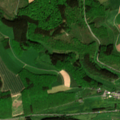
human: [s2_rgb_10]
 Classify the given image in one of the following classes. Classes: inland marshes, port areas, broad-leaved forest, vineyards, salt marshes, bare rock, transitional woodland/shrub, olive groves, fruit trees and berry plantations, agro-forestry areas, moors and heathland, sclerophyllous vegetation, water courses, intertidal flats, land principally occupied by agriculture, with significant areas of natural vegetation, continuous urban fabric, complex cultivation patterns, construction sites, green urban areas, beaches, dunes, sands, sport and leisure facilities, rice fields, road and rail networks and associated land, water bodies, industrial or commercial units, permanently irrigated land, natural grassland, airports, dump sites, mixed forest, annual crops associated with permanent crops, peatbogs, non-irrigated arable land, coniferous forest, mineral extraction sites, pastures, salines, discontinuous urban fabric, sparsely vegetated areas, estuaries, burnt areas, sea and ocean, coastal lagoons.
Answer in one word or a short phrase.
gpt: complex cultivation patterns, mixed forest